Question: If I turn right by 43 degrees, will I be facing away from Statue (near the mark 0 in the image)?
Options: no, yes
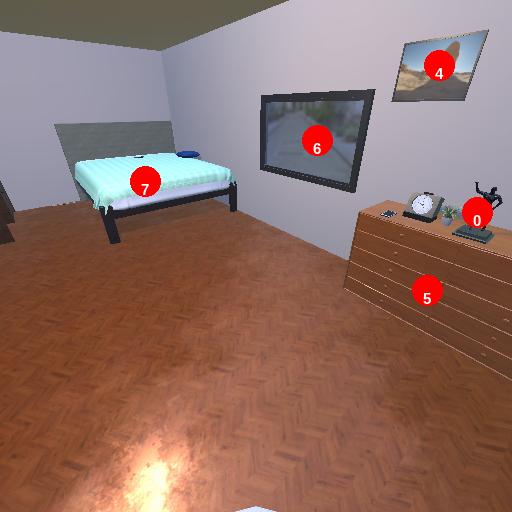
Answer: no